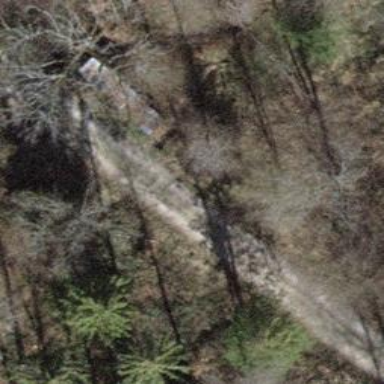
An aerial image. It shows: Culvert tunnel underneath ditch.